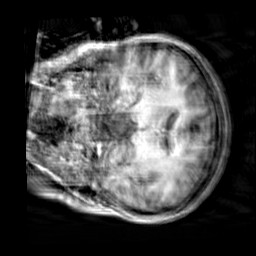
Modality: T1w
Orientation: coronal
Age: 19
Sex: female
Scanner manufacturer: siemens
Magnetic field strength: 3 T
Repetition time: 2.3 s
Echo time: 0.00303 s